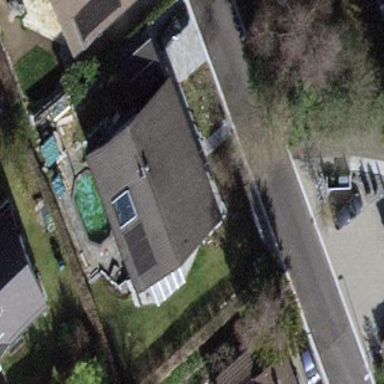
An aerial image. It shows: Detached building with gabled roof.